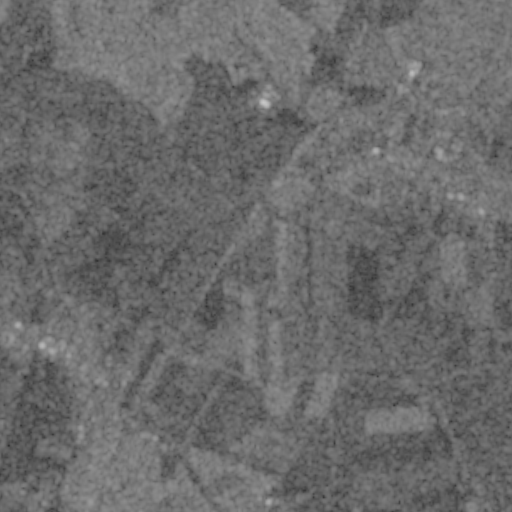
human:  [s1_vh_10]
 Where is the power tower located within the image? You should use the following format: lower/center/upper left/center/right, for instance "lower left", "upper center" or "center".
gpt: The power tower is located in the lower right of the image.
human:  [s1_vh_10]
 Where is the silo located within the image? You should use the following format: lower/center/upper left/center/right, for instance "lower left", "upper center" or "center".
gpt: The silo is located in the upper right of the image.
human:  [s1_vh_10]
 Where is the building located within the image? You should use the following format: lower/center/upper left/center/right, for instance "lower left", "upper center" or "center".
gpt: There is no building in the image.

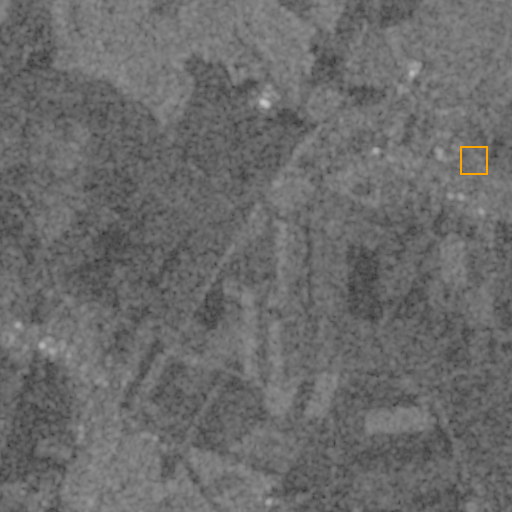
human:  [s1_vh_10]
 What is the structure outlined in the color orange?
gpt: The structure outlined in orange is a park.
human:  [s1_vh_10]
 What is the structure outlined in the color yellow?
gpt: There is no yellow outline.